Breast ultrasound image
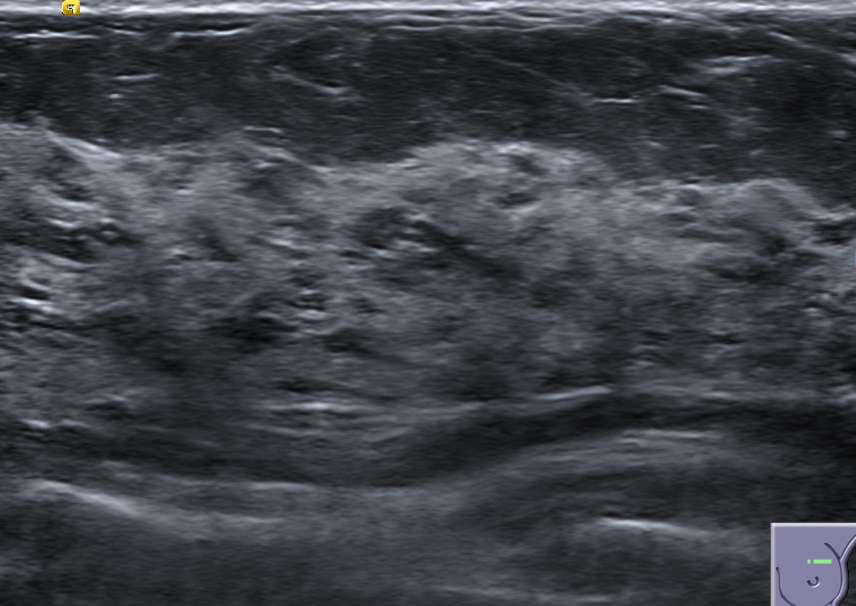
Diagnosis: normal